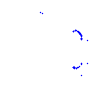
Particle: kaon